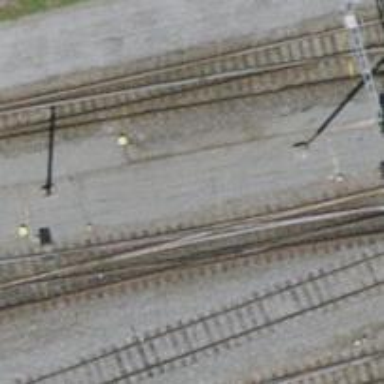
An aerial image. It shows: Railway switch.